Question: What is the value of the measurement in the image?
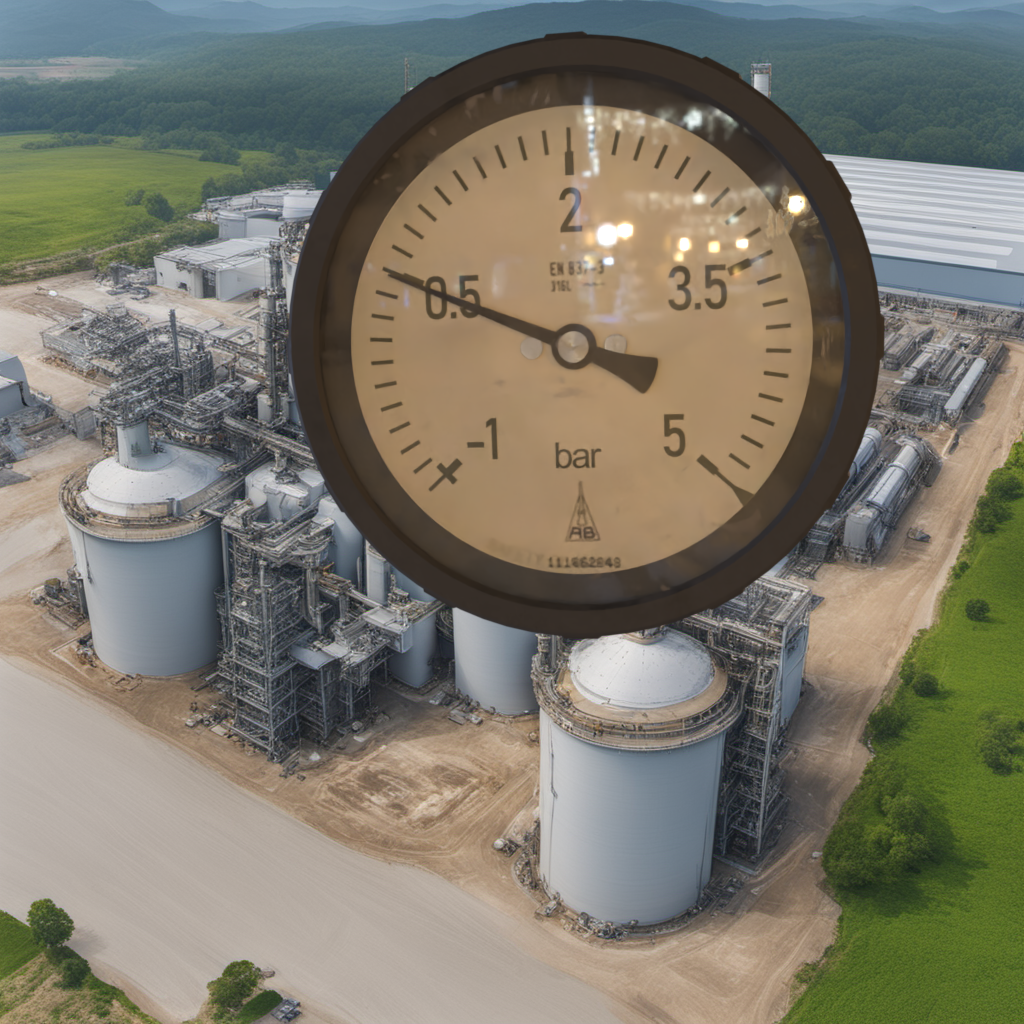
Answer: The result is 0.46
Question: What is the value range of the measurement in the image?
Answer: The range is from -1 to 5
Question: What is the minimum and maximum value of the measurement shown in the image?
Answer: The minimum value is -1 and the maximum value is 5